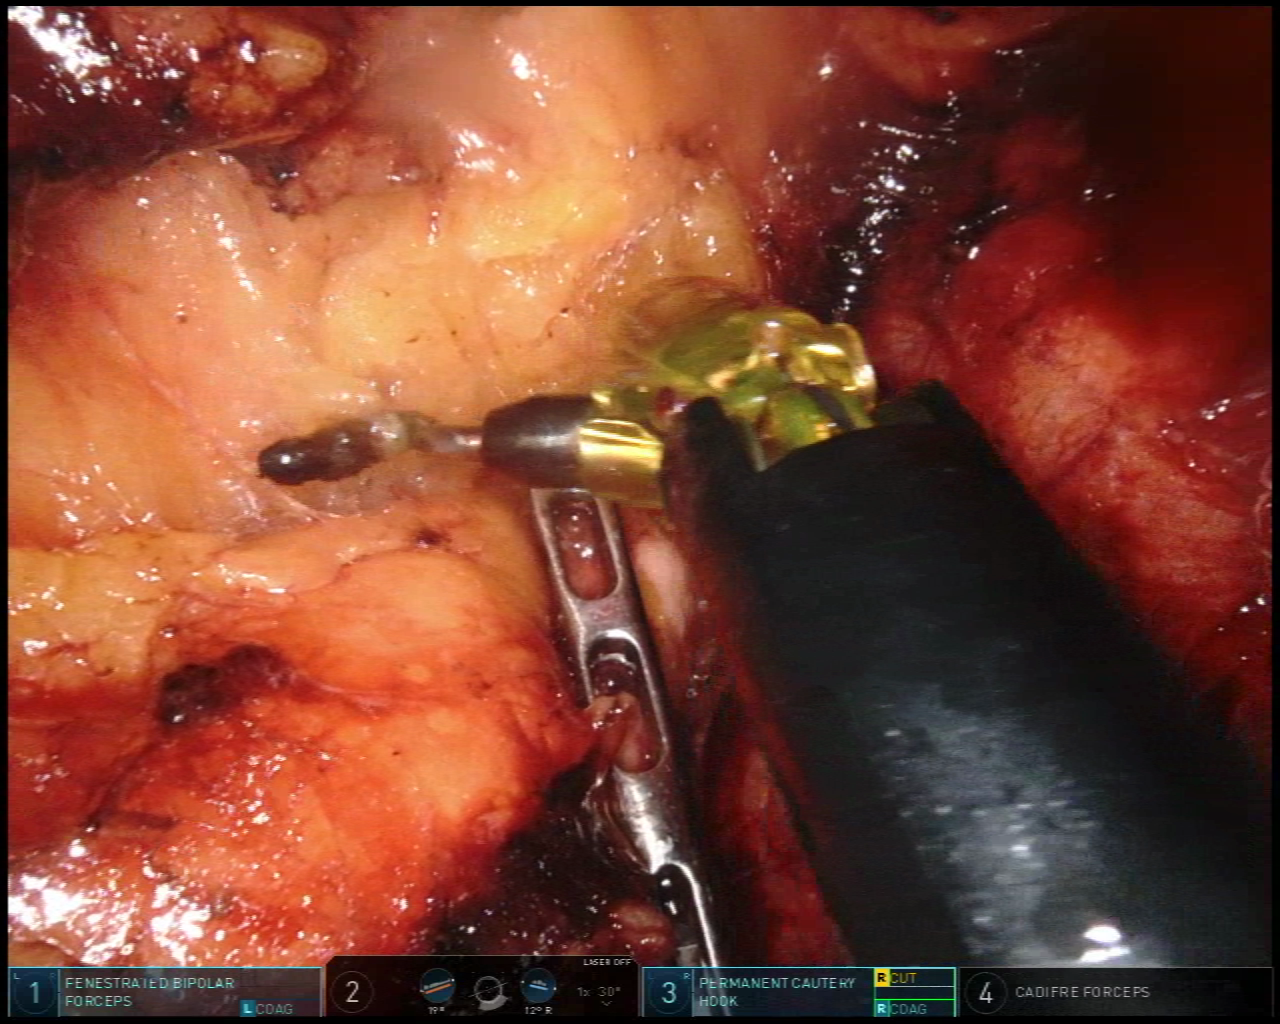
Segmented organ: pancreas
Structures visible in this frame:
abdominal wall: no
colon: no
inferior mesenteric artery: no
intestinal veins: no
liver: no
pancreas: yes
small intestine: no
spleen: no
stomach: no
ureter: no
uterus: no
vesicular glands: no